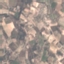
Land use / land cover: PermanentCrop